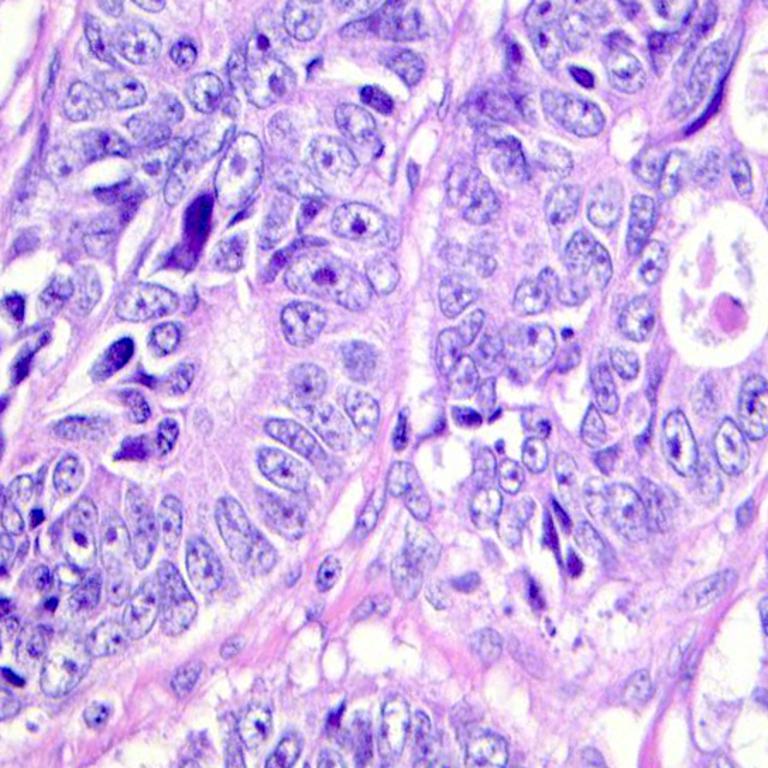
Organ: colon
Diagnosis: adenocarcinomas